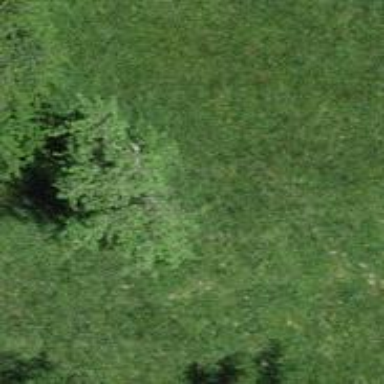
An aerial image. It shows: Agricultural area with broadleaved deciduous trees.